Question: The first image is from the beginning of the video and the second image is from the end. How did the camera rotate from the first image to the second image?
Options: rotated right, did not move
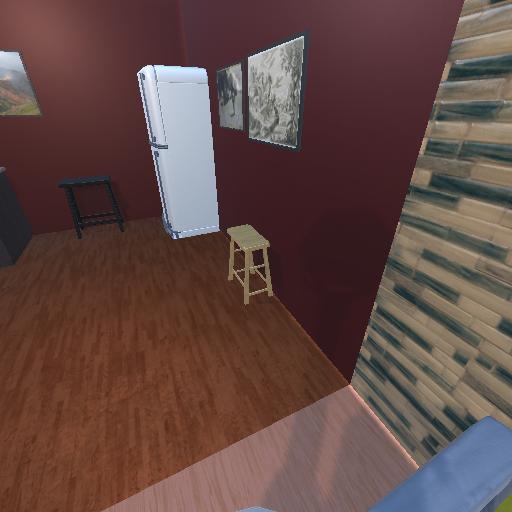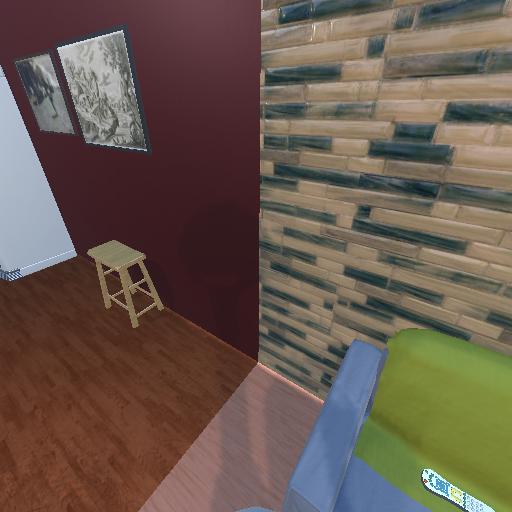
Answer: rotated right